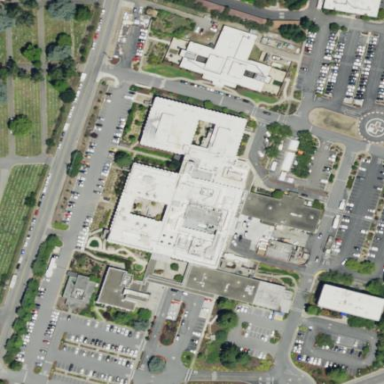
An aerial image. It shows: Healthcare facility identified as hospital.